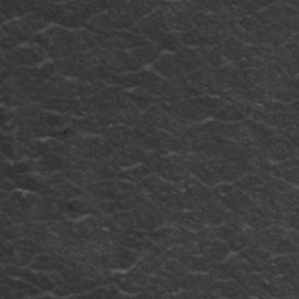
Label: frost